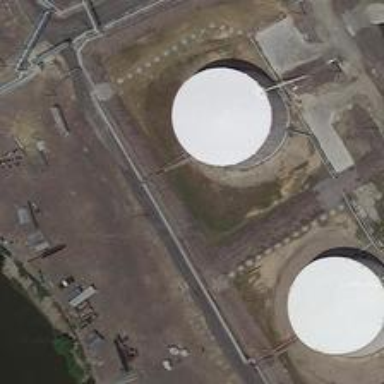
A huge open space is next to these two white circles .